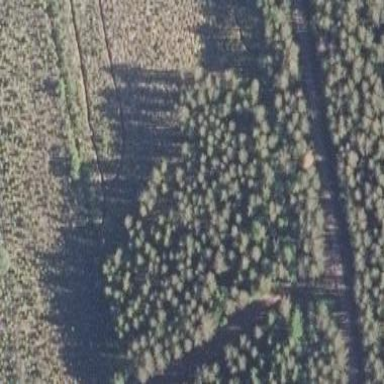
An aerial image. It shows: Beautiful woodland area.